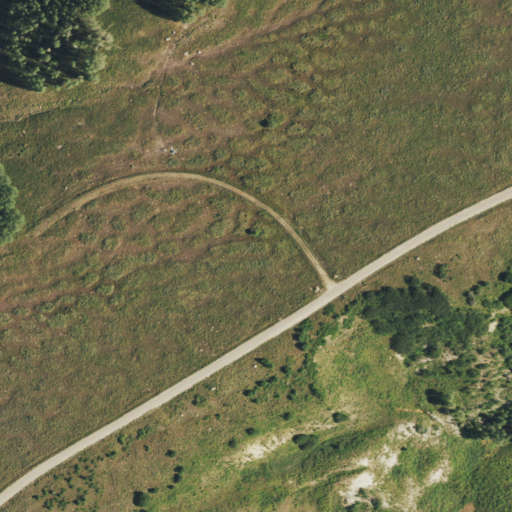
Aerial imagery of ridge(s) in Colorado named Hull Ridge containing shrub and deciduous forest